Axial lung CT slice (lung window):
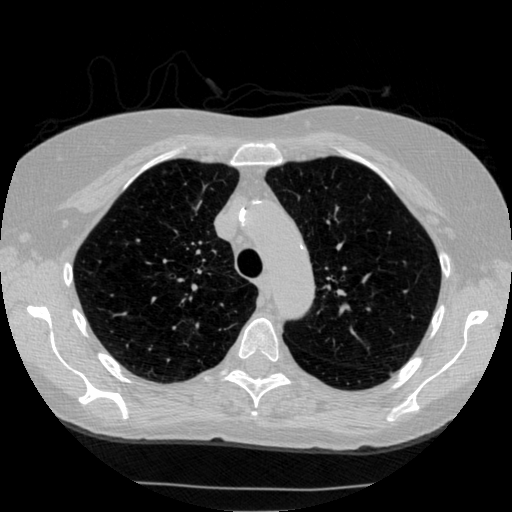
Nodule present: no